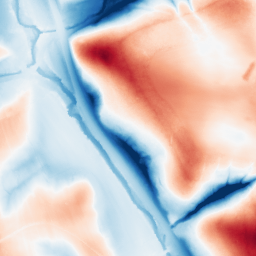
Category: edge_preserving
Decomposition family: guided
Decomposition parameters: radius: 32
eps: 0.1
Upsampling method: lanczos
Upsampling parameters: scale: 8
Upsampling scale: 8